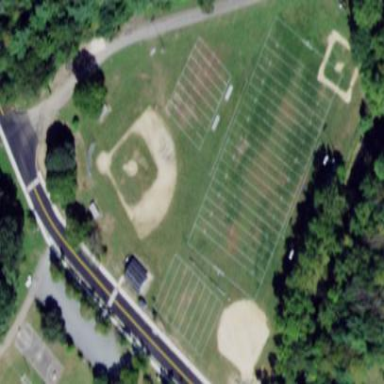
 featuring baseball fields and football field."